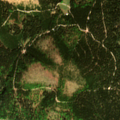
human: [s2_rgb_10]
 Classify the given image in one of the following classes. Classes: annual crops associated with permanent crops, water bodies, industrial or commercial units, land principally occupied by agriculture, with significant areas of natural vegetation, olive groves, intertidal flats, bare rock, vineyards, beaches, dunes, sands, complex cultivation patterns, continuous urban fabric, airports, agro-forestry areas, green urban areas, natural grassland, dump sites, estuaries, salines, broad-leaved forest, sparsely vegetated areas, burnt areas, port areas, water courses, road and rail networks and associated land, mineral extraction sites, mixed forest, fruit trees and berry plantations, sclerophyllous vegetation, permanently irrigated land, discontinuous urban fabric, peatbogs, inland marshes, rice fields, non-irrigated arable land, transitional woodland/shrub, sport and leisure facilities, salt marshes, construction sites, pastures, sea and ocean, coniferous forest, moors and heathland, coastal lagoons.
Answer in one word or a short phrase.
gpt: pastures, coniferous forest, mixed forest